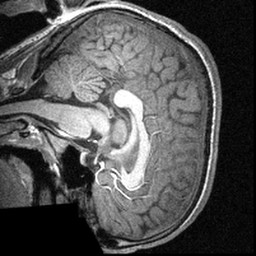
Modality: T1w
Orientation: sagittal
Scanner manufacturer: siemens
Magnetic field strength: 3 T
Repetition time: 1.57 s
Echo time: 0.00304 s